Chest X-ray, PA view. Patient: 42 years old, sex M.
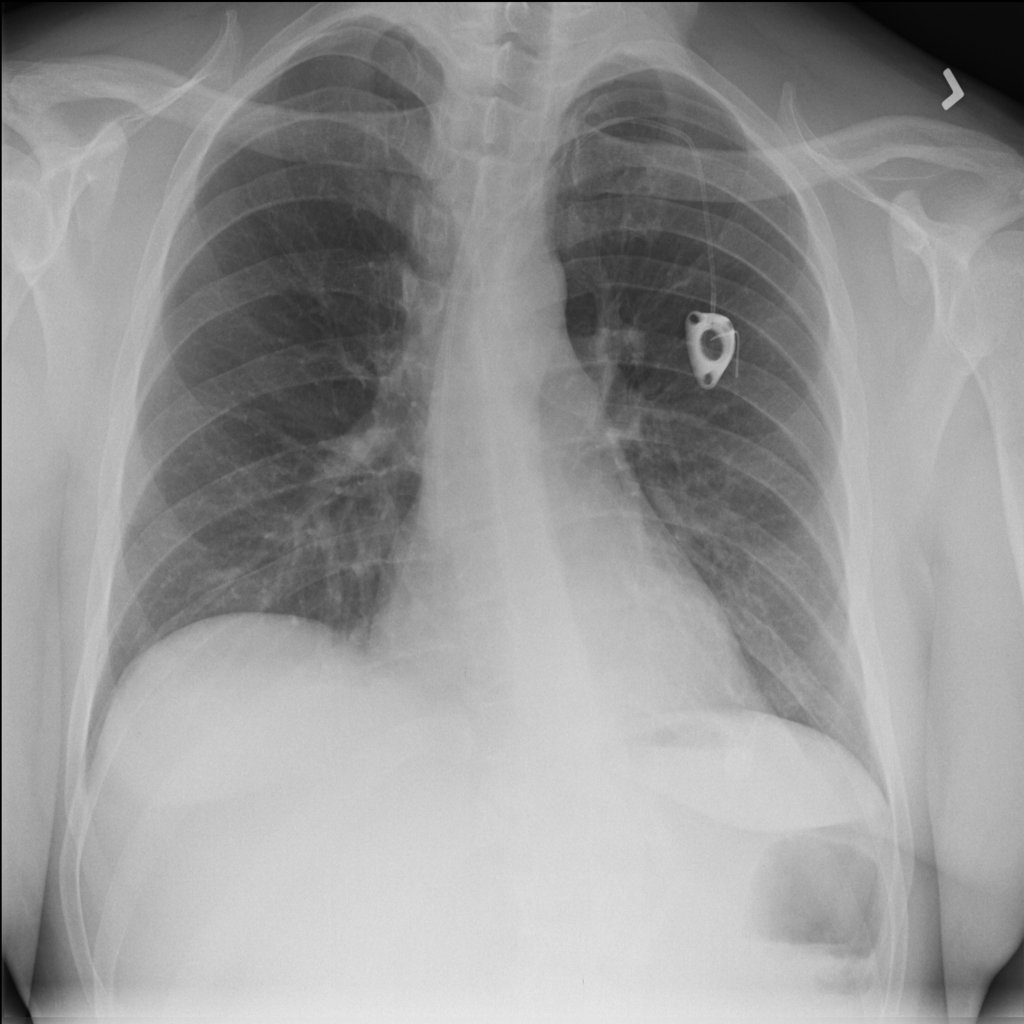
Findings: No Finding